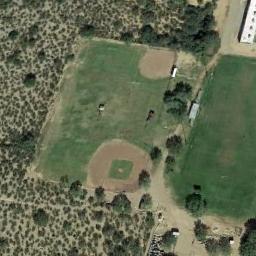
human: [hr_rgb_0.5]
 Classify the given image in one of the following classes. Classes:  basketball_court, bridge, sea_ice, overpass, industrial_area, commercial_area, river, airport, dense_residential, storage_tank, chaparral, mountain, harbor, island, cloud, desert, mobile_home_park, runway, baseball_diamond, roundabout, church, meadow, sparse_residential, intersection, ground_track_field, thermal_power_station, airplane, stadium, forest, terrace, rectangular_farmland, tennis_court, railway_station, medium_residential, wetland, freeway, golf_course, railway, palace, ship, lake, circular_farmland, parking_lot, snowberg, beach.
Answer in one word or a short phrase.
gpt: baseball_diamond